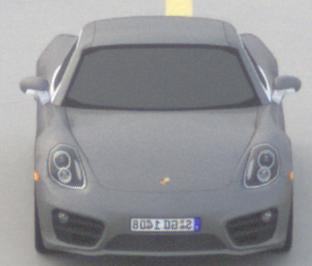
Make: Porsche
Model: Cayman
Detailed model: Cayman (981C)
Model produced from: 2013/03
Model produced until: 2014/04
Doors: 2
Color: gray
Road condition: dry road
Daytime: morning or afternoon
Contrast: low contrast